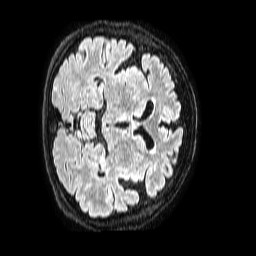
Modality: FLAIR
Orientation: axial
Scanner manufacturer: philips
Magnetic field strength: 1.5 T
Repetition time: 4.8 s
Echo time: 0.3 s